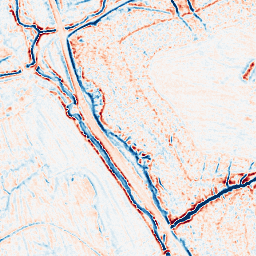
Category: edge_preserving
Decomposition family: bilateral
Decomposition parameters: d: 9
sigma_color: 25
sigma_space: 100
Upsampling method: sinc_hamming
Upsampling parameters: scale: 2
kernel_size: 4
Upsampling scale: 2